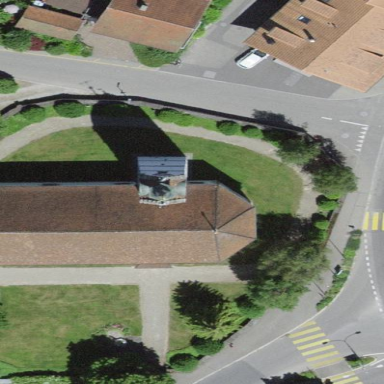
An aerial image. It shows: Church which is place of worship.